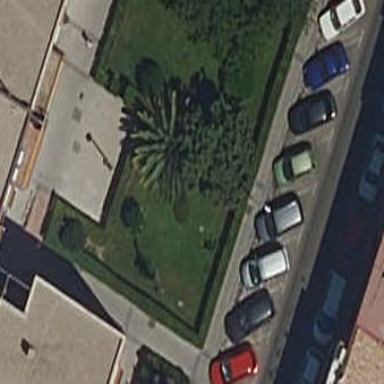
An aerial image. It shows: Parking lane.